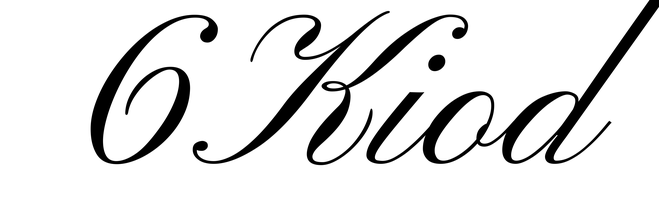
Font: PinyonScript-Regular